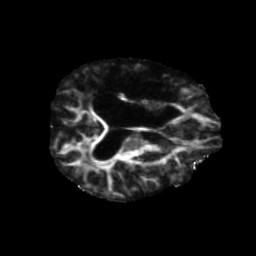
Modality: FA
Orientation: axial
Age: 46
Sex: male
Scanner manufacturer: siemens
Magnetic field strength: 3 T
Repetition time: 5.47 s
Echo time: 0.0854 s